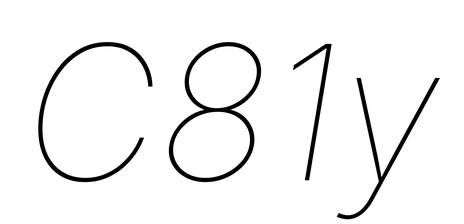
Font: Inter-Italic_Thin_Italic